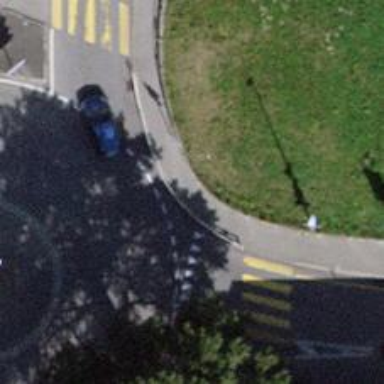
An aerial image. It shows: Sidewalk.